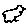
Label: bird